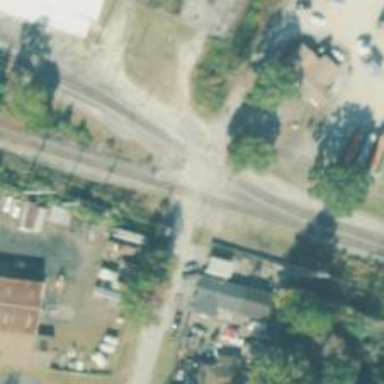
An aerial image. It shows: Level crossing along the railway.